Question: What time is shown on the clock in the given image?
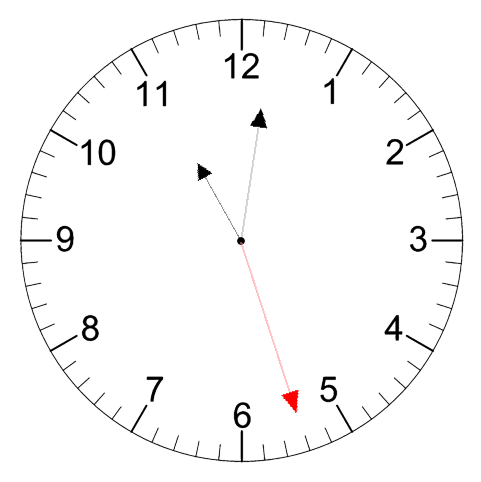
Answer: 11:01:27